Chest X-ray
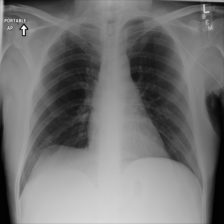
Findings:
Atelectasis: negative
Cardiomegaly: negative
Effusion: negative
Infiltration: negative
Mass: negative
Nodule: negative
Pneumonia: negative
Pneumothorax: negative
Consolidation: negative
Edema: negative
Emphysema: negative
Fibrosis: negative
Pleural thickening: negative
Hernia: negative